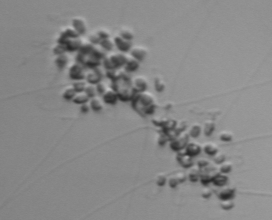
Label: Chaetoceros_didymus_TAG_external_flagellate